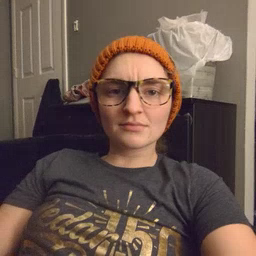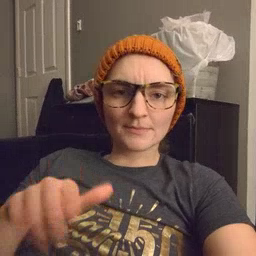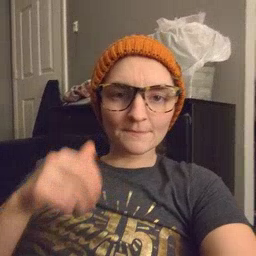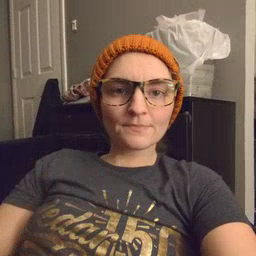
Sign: jeans